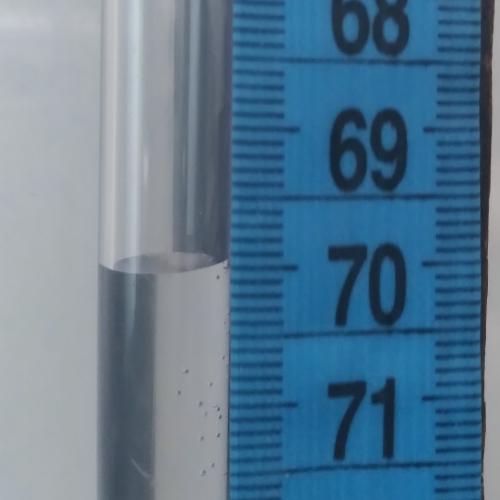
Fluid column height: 70.0 cm